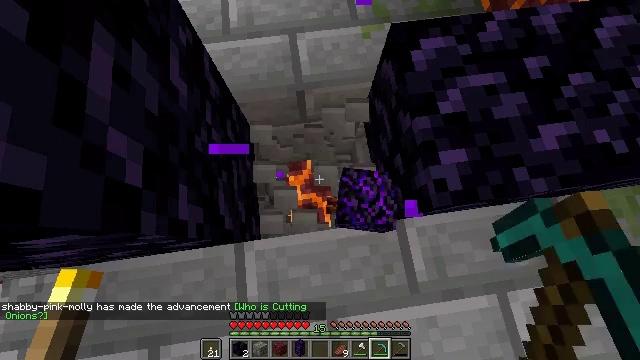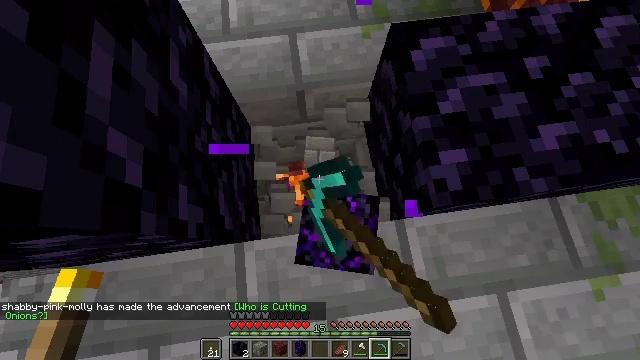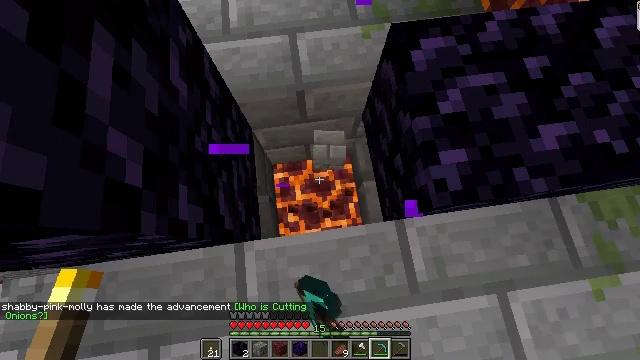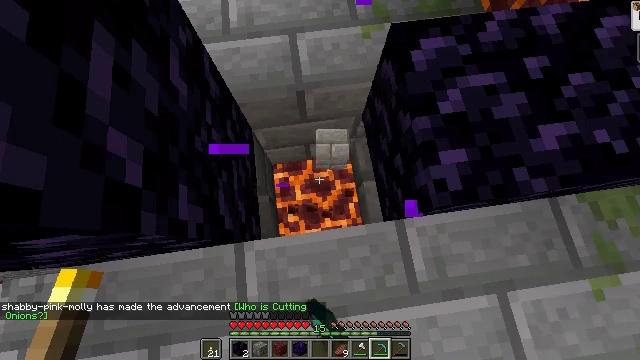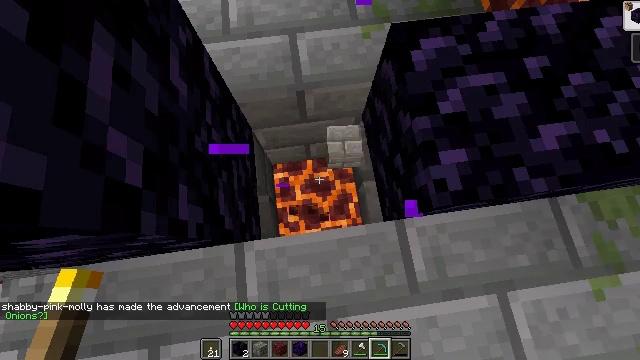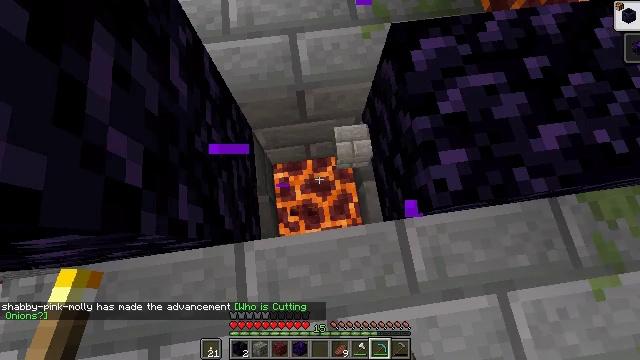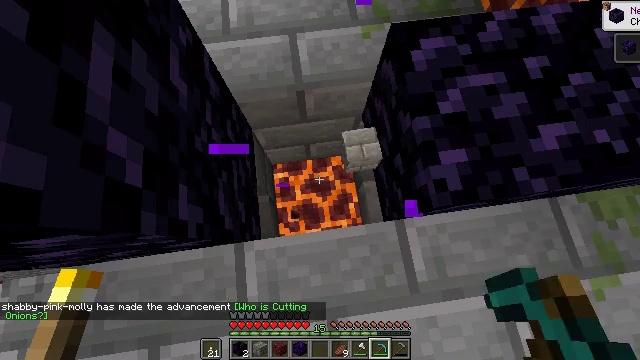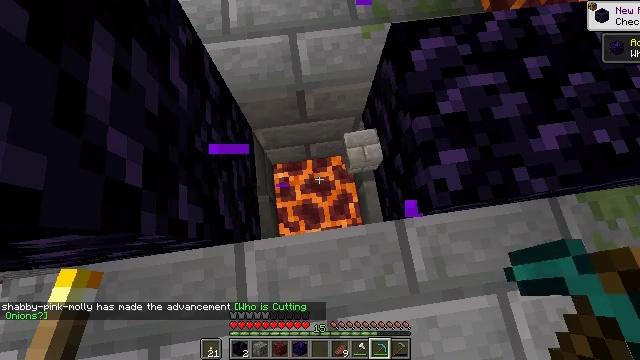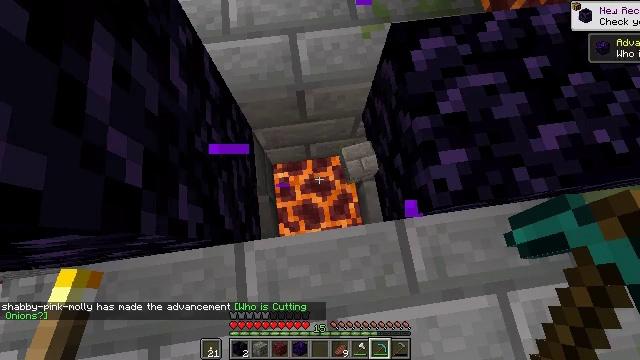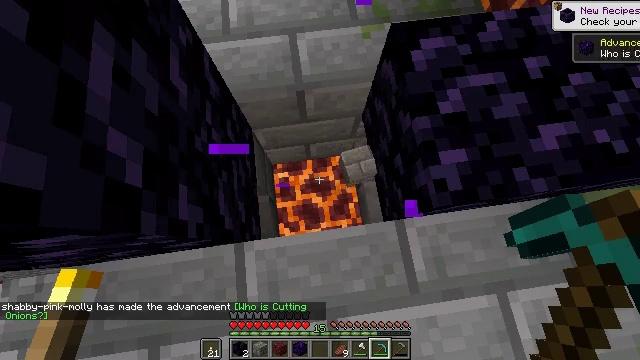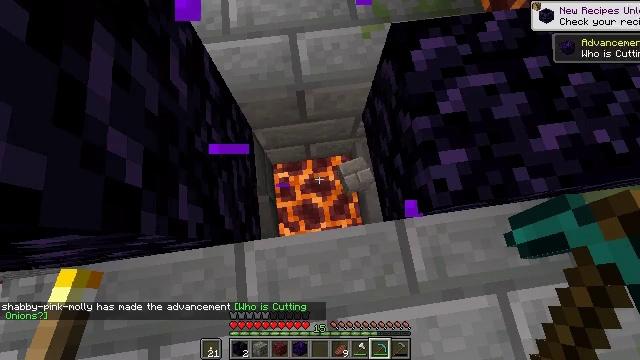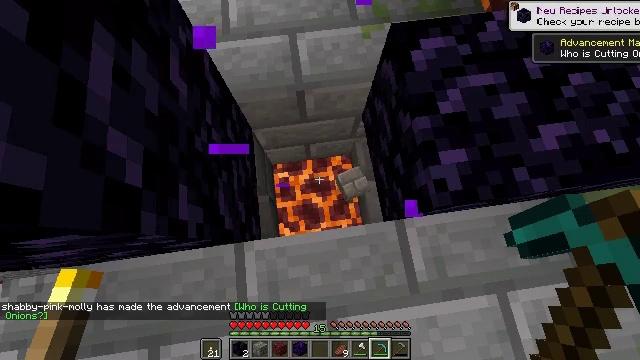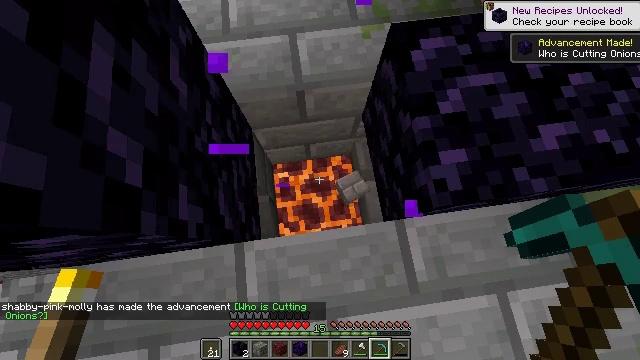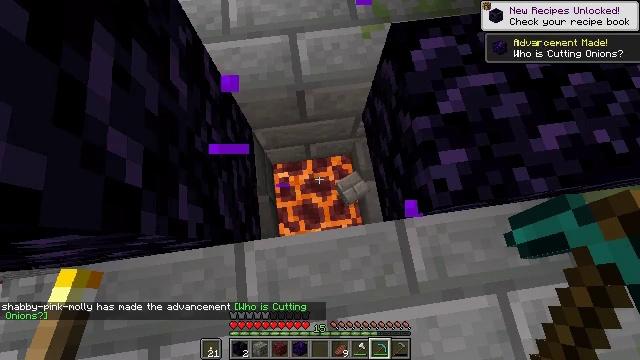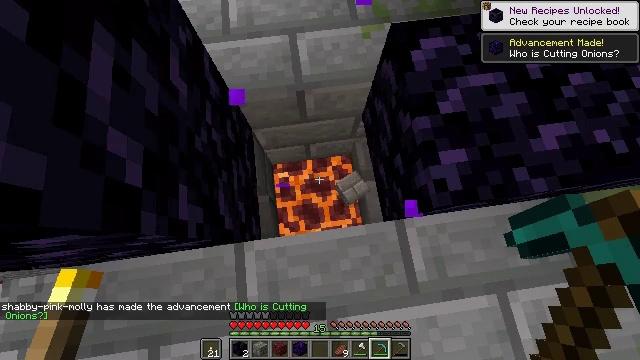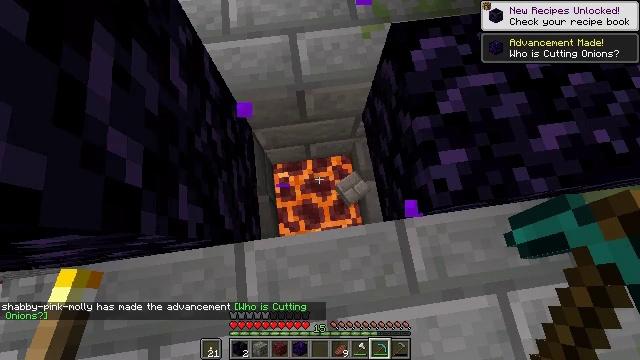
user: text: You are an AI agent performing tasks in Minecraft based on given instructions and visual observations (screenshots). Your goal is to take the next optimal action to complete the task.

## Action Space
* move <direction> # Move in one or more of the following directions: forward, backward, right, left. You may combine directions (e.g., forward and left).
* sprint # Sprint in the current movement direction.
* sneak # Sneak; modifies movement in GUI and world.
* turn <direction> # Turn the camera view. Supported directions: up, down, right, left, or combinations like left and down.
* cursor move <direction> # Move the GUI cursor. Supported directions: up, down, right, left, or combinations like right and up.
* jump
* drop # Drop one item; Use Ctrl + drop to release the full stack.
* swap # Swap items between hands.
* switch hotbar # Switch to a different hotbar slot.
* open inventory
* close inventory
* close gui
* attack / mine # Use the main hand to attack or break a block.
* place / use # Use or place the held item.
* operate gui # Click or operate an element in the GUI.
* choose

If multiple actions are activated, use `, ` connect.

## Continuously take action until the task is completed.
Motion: motion action
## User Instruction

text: Break the crying obsidian for materials.
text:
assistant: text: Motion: attack / mine
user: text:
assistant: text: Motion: no_op
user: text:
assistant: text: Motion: no_op
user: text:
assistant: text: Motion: no_op
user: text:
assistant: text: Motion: no_op
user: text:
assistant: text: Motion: no_op
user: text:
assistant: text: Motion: no_op
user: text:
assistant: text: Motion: no_op
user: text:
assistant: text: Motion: no_op
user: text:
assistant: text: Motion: no_op
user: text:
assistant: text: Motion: no_op
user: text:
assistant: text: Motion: no_op
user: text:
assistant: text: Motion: no_op
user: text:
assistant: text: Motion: no_op
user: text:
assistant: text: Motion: no_op
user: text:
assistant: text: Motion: no_op
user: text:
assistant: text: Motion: no_op
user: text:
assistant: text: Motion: no_op
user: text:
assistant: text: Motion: no_op
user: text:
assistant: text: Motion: no_op
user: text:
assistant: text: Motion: no_op
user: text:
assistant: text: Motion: no_op
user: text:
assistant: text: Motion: no_op
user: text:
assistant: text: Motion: no_op
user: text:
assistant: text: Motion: no_op
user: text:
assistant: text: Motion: no_op
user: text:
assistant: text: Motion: no_op
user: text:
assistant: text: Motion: no_op
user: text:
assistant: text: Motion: no_op
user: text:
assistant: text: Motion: turn left